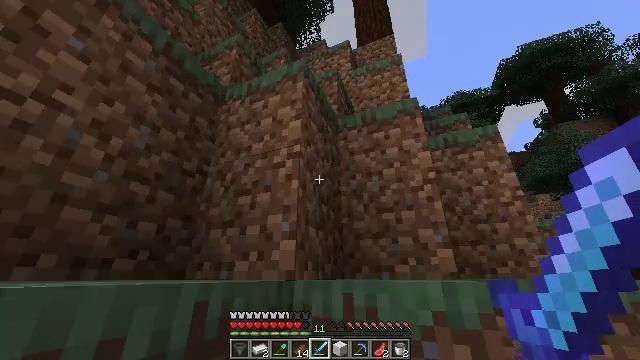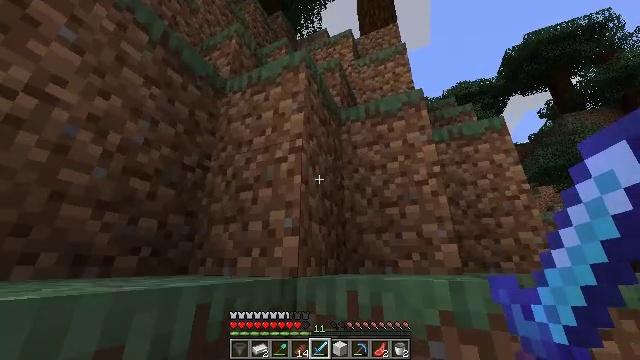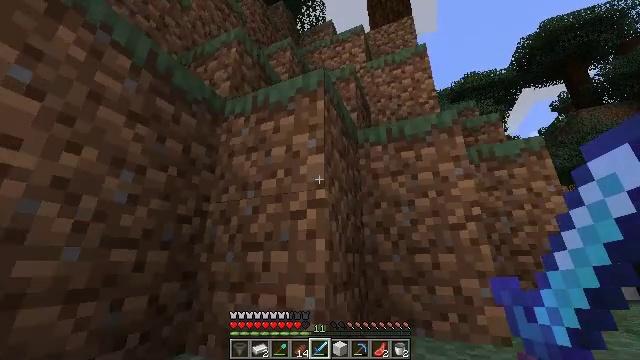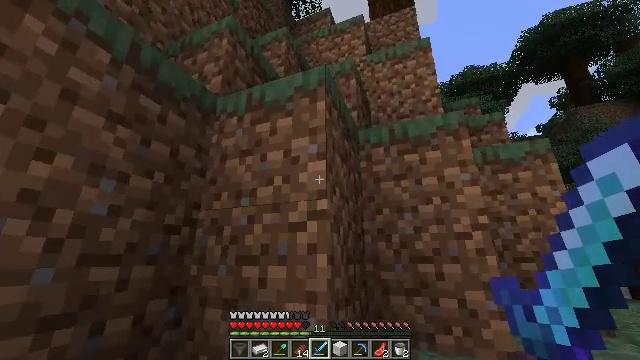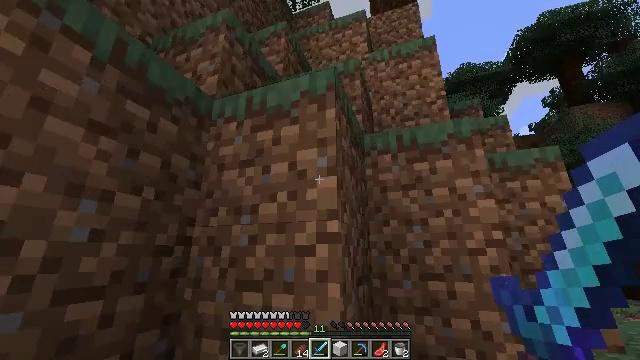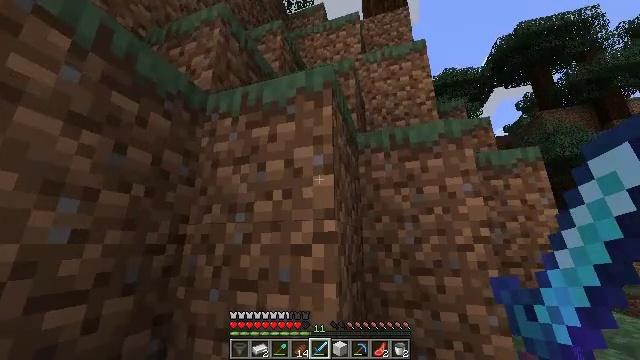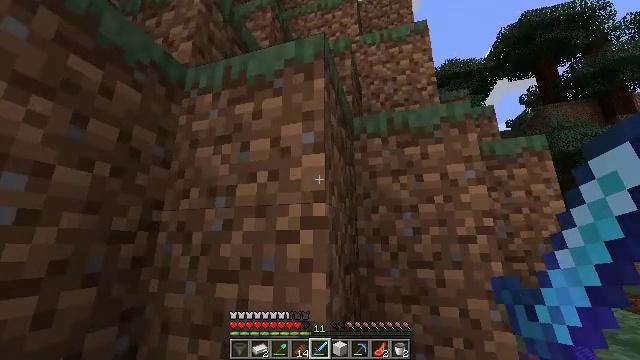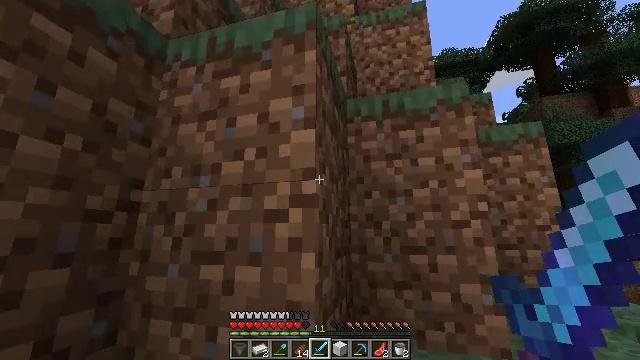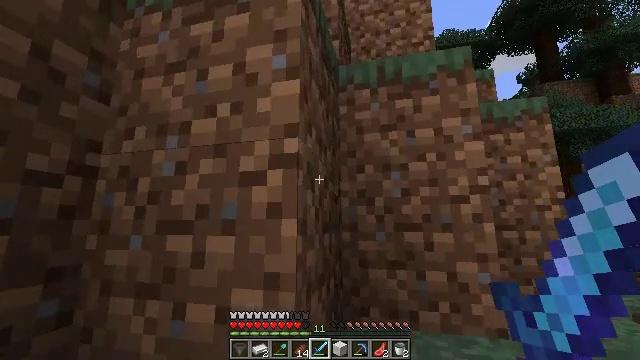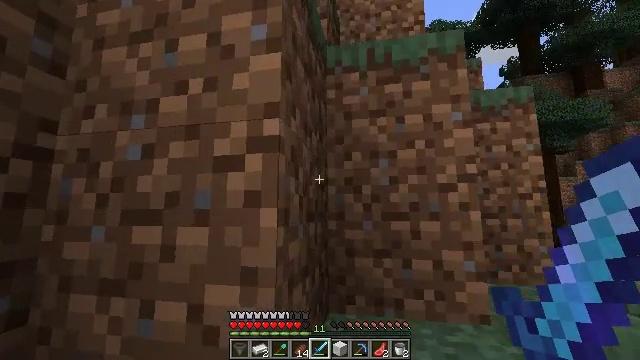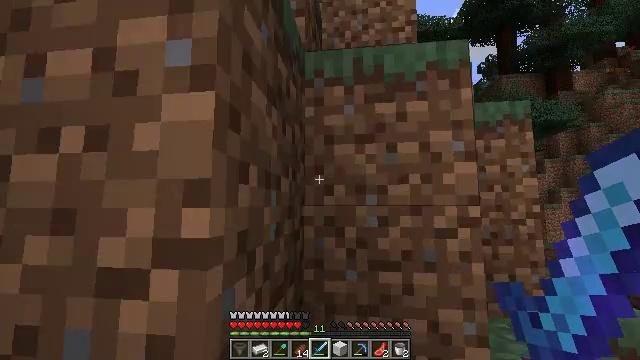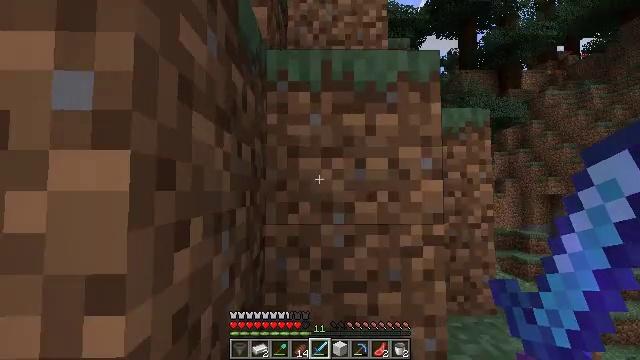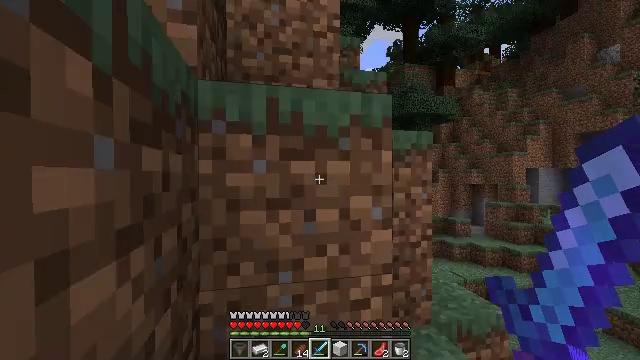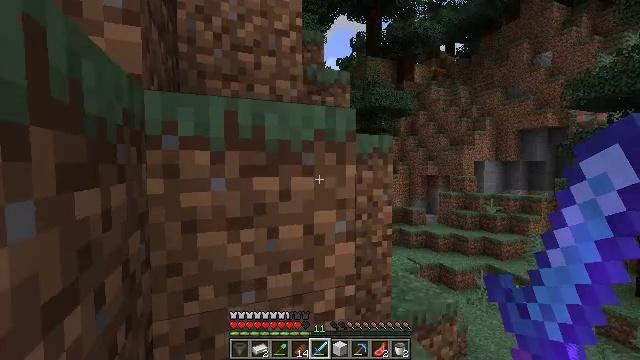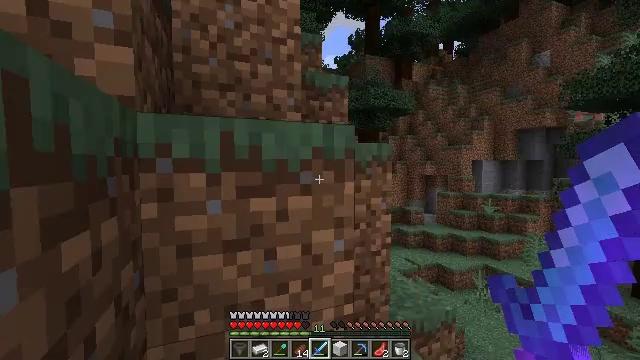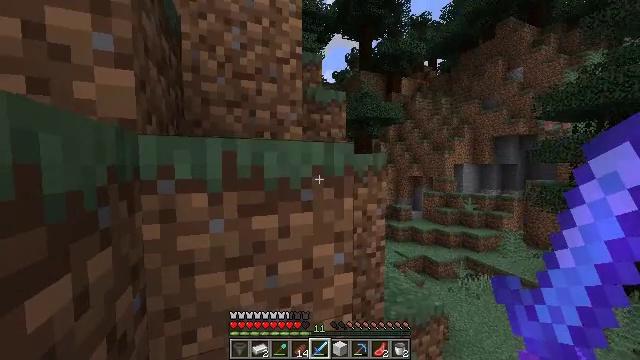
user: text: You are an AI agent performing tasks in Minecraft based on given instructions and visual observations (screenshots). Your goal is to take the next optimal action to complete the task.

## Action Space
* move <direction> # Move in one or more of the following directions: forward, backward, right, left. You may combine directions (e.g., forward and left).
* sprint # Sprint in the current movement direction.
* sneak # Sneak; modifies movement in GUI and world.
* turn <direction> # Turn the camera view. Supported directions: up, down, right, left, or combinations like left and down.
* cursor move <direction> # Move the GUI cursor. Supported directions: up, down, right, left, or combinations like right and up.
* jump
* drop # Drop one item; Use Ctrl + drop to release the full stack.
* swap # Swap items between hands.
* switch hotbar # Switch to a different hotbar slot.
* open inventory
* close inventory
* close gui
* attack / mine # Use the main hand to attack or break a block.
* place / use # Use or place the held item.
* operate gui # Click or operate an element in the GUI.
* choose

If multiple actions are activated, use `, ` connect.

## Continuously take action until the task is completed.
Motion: motion action
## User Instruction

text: Remove the large fern from the terrain.
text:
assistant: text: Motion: move forward, sprint, turn down, jump
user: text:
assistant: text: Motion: move forward, sprint, turn down, jump
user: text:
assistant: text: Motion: move forward, sprint, turn right and down, jump
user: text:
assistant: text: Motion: move forward, turn right and down, jump
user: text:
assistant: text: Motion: move forward, turn right and down, jump
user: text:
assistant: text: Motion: move forward, turn right, jump
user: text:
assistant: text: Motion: move forward, turn right and down, jump
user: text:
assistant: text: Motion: move forward, turn right and down, jump
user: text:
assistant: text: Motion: move forward, turn right and down, jump
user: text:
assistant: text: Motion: move forward, turn right and down, jump
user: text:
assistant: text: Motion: move forward, turn right and down, jump
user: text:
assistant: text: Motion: move forward, sprint, turn right and down, jump
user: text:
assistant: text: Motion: move forward, sprint, turn right and down, jump
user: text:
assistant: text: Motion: move forward, sprint, jump
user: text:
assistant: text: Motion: move forward, sprint, jump
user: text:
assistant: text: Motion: move forward, sprint, turn down, jump
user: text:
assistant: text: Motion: move forward, turn left and down, jump
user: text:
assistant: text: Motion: move forward, turn left and down, jump
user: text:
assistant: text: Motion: move forward, turn left and down, jump
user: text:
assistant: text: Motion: move forward, turn left, jump
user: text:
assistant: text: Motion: move forward, turn left
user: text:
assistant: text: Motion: turn left
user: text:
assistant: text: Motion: turn left
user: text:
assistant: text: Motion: turn left
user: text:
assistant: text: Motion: turn left
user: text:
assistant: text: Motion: turn left
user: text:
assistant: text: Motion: turn left
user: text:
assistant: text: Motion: turn left
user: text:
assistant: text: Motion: turn left
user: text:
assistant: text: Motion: turn left